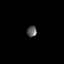
Tissue: prostate
Cell type: T cells
Senescence score: 0.8178
Nuclear area (px): 106
Mean DAPI intensity: 93.236